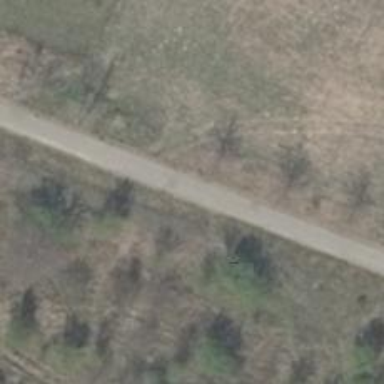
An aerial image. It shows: Path designated as bicycle road.